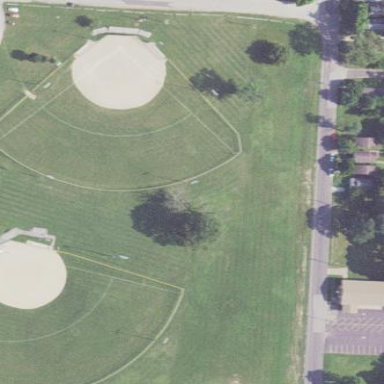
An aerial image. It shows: Baseball pitch for leisure land.